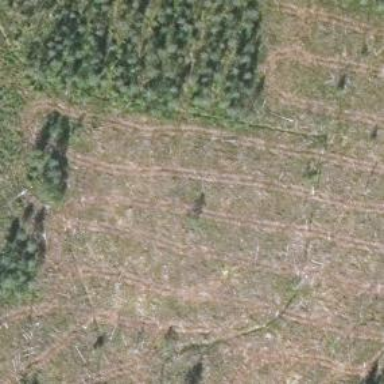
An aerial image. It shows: Clearcut area with scrub vegetation.